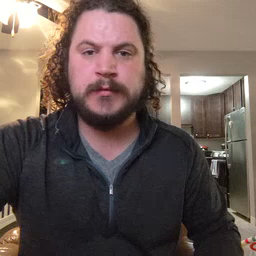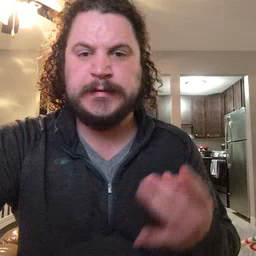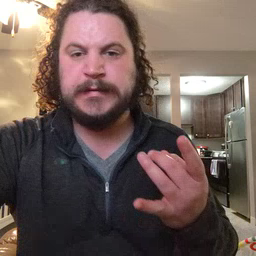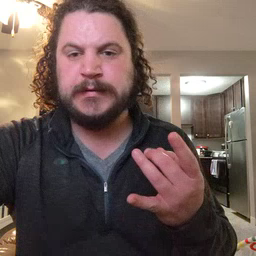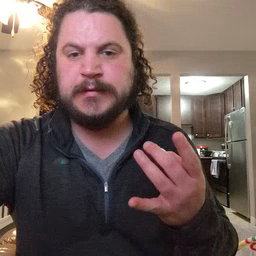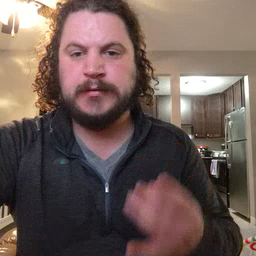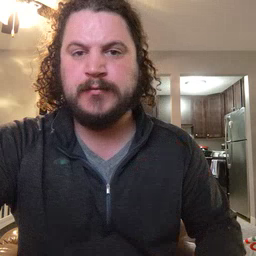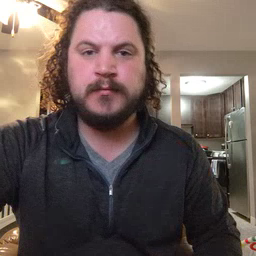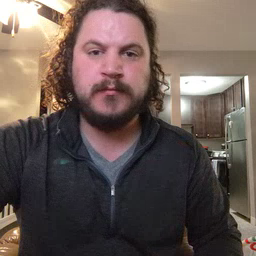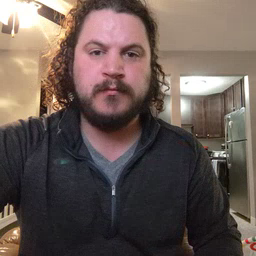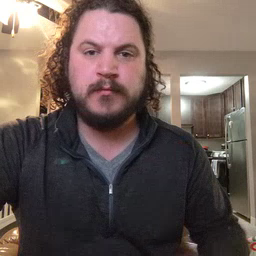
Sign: sticky